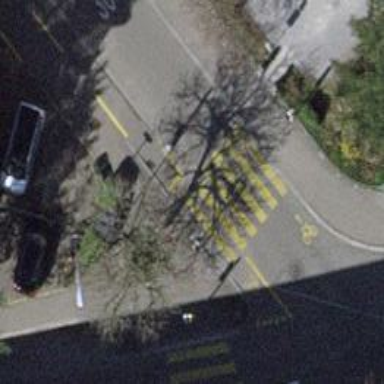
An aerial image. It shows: Kerb serving as barrier.